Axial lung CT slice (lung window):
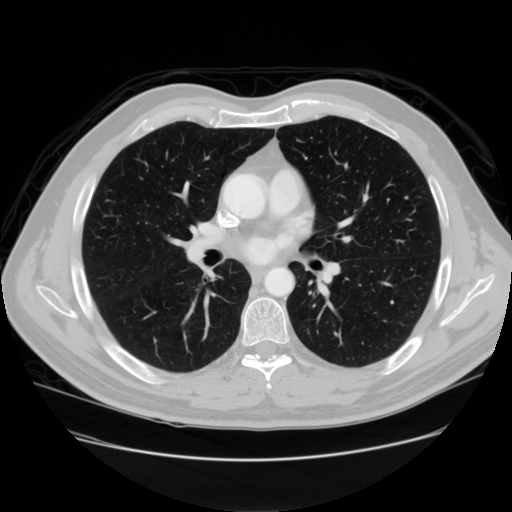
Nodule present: no